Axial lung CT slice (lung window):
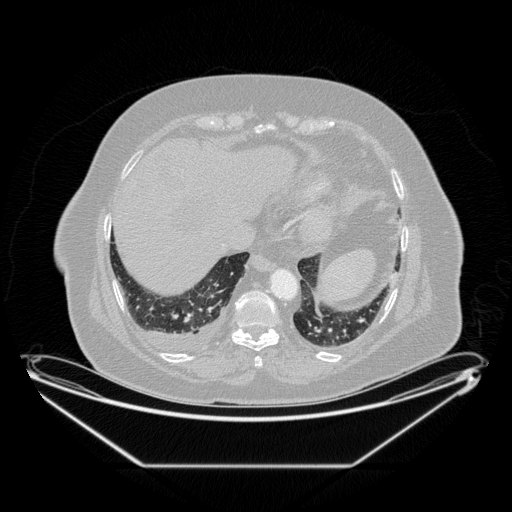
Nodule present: no